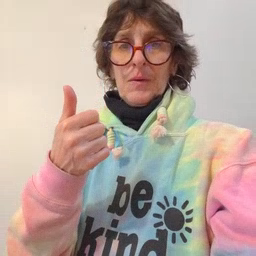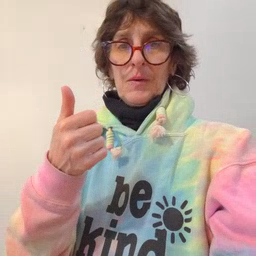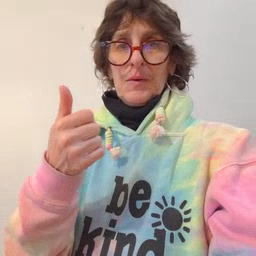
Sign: tomorrow